六年级 · 算术

    $\frac{7}{8} \times \frac{9}{10} \bigcirc \frac{9}{10}$
    $\frac{8}{9} \div \frac{2}{3} \bigcirc 150 \% \times \frac{8}{9}$
    $\frac{13}{20} \div \frac{1}{4}$
    $\frac{13}{20} \div 4$
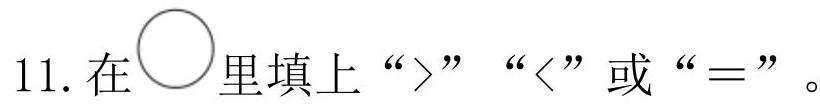
答案: $<=>$